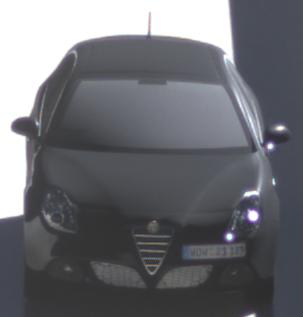
Make: Alfa Romeo
Model: Giulietta 1.4 TB 16V
Detailed model: Giulietta (940)
Model produced from: 2010/05
Model produced until: 2013/03
Doors: 5
Color: black
Road condition: wet road
Daytime: morning or afternoon
Contrast: high contrast